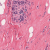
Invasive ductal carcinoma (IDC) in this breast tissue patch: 0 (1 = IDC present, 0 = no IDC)